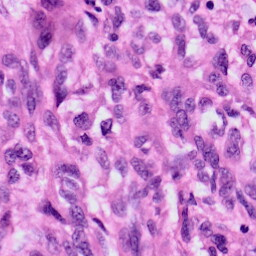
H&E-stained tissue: Skin